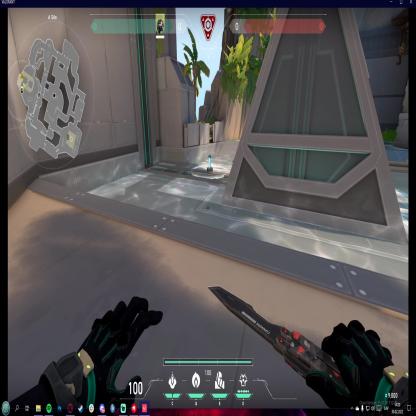
Label: planted spike